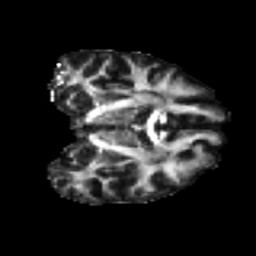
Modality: FA
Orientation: coronal
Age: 34
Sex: female
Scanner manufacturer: ge
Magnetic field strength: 3 T
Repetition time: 7.8 s
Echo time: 0.0606 s